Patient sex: F
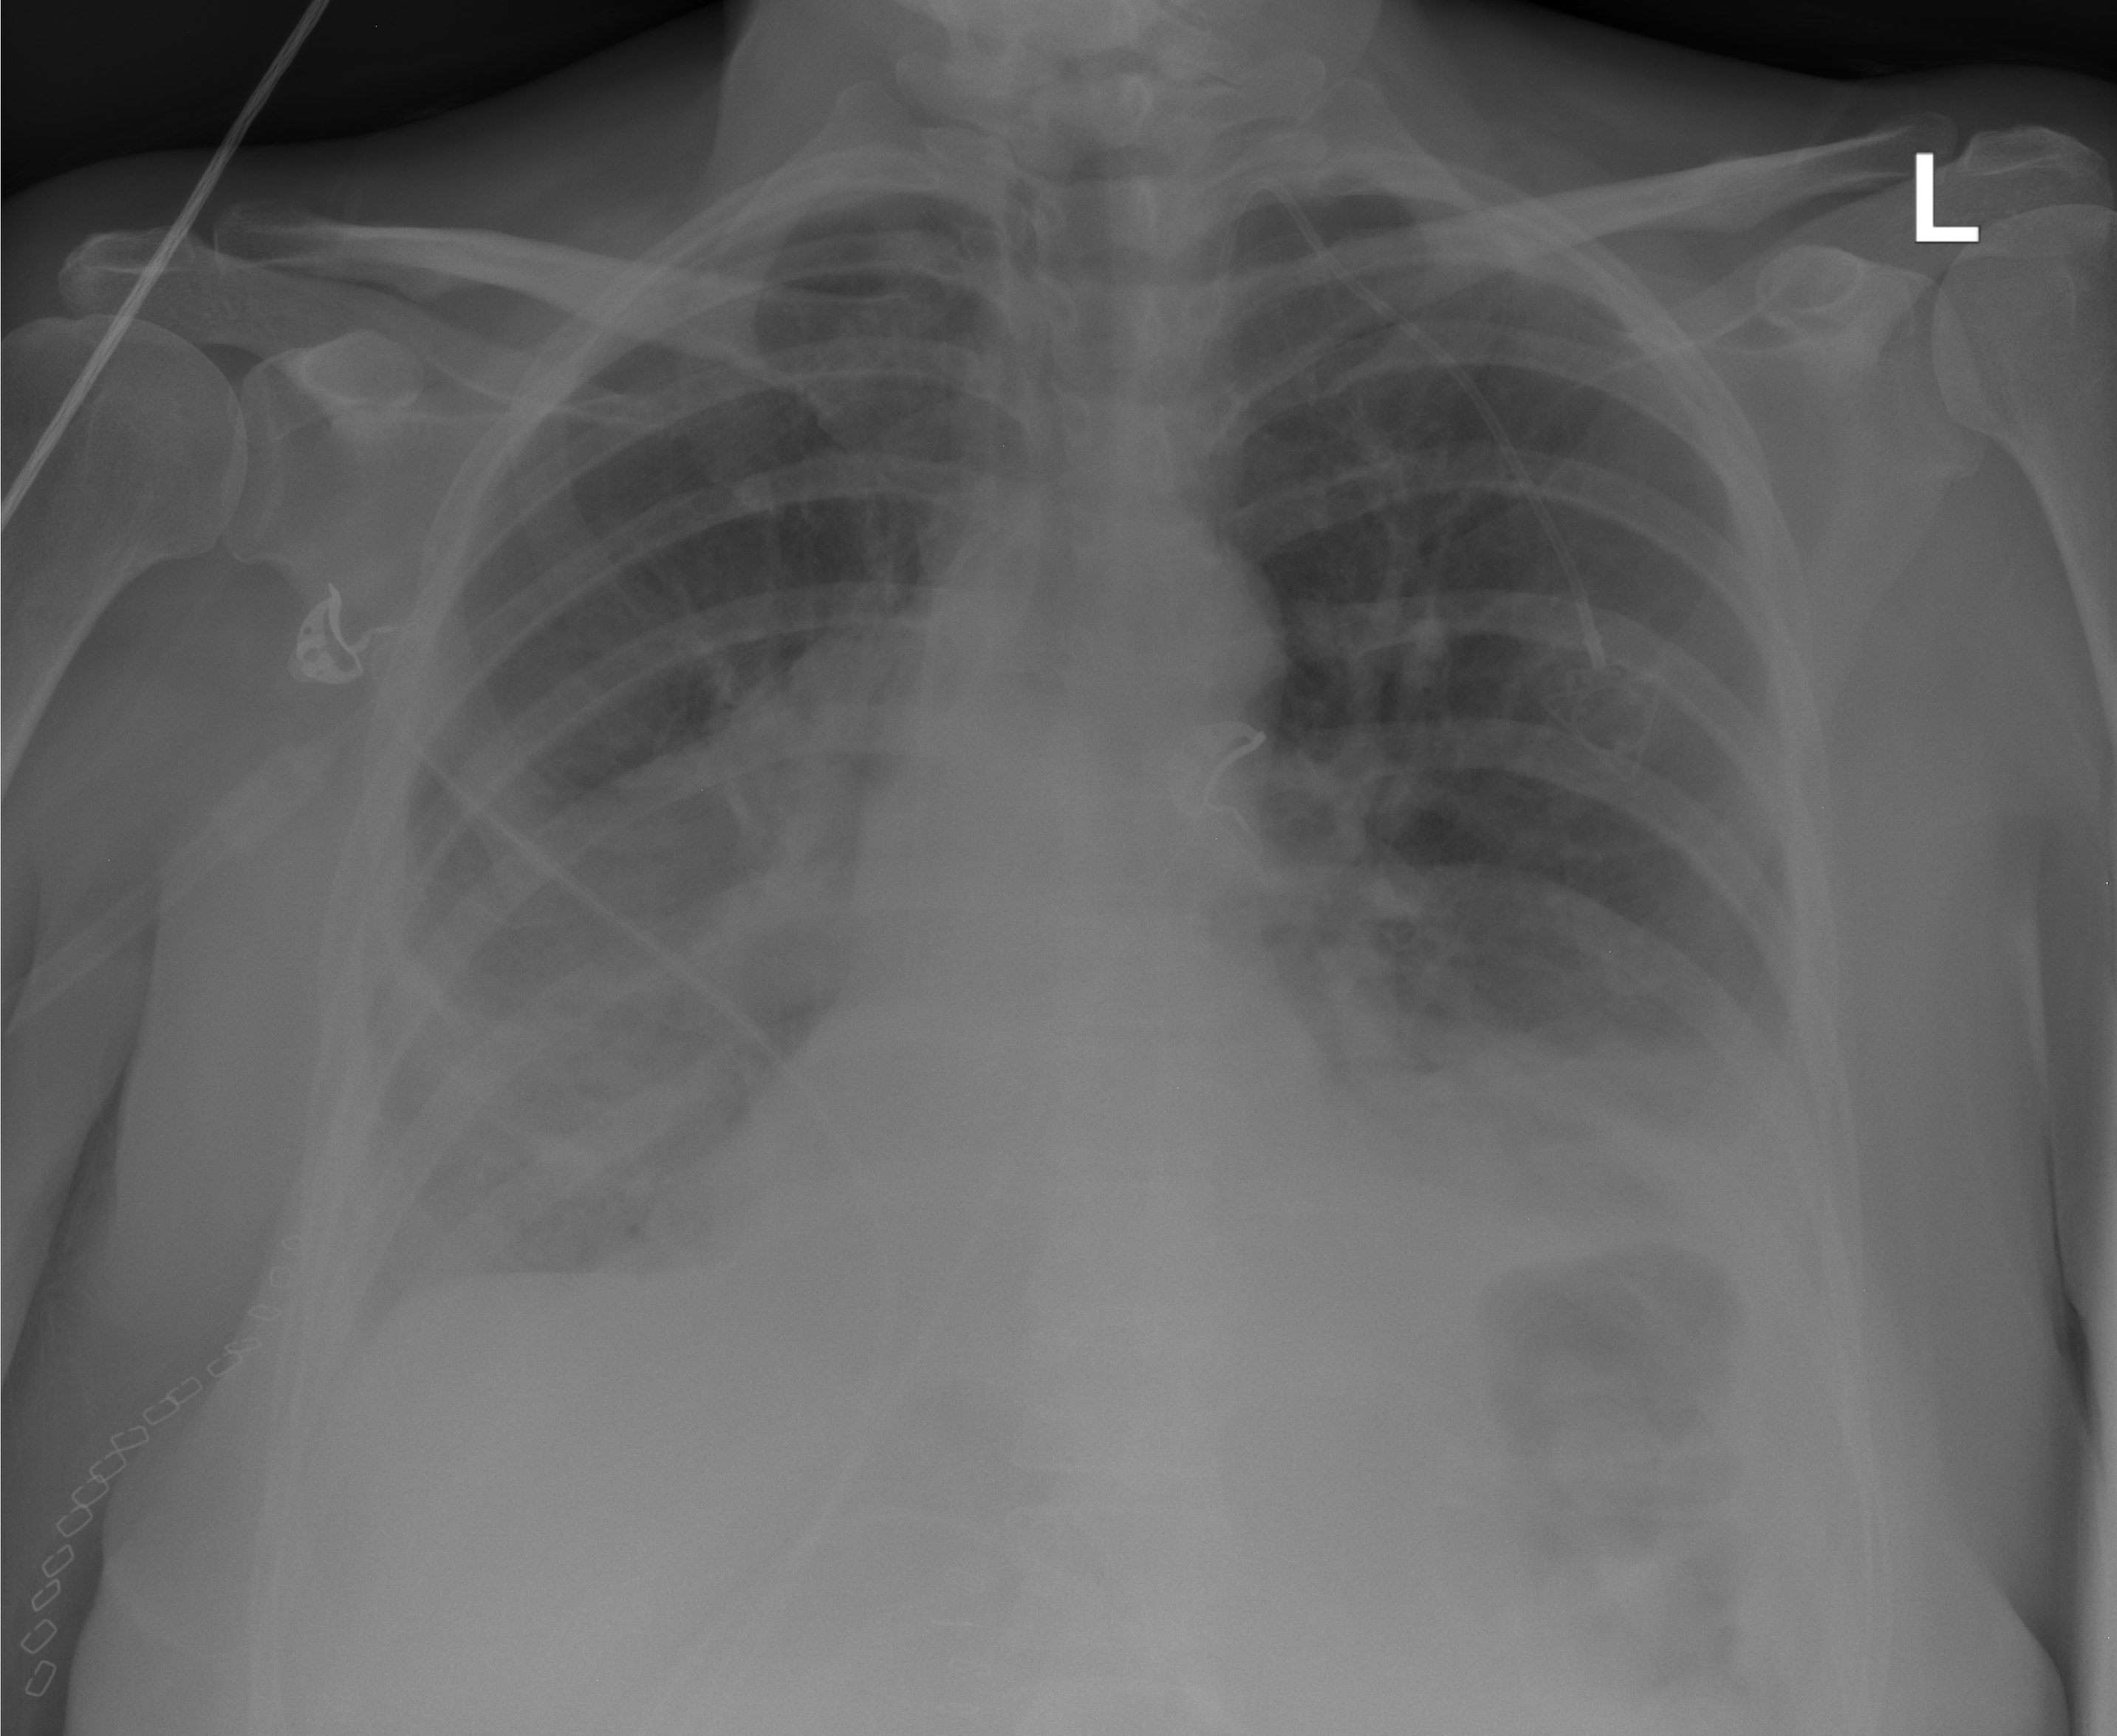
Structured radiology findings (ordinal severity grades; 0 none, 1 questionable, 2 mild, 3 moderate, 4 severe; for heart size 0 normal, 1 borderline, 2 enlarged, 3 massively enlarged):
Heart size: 2
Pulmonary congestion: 2
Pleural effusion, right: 3
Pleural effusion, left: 3
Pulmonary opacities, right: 3
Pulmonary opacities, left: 2
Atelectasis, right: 3
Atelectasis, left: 3